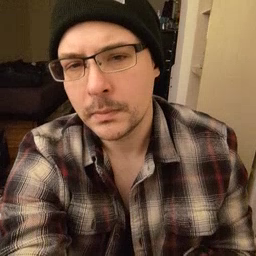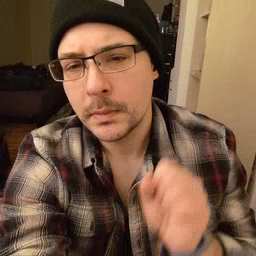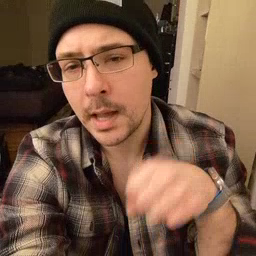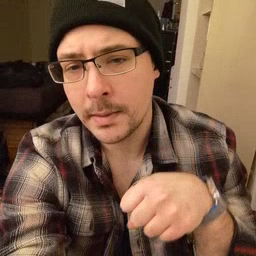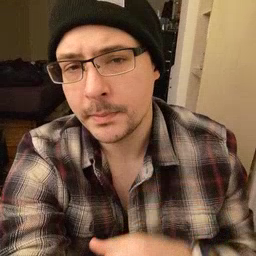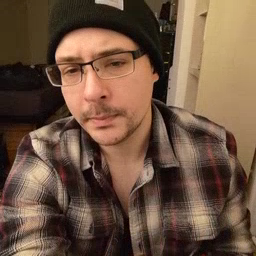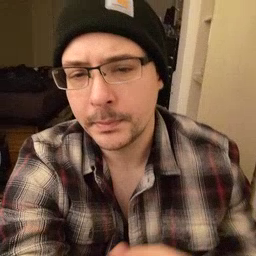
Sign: can